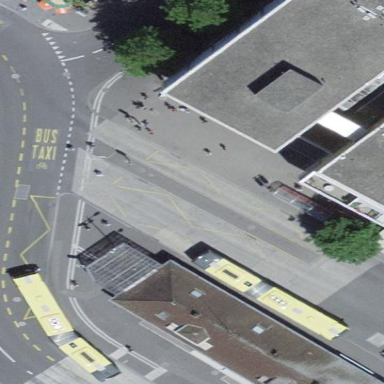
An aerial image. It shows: Platform for public transport with shelter.